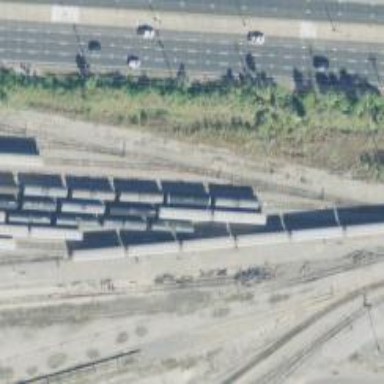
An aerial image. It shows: Railway yard used for servicing trains.